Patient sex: F
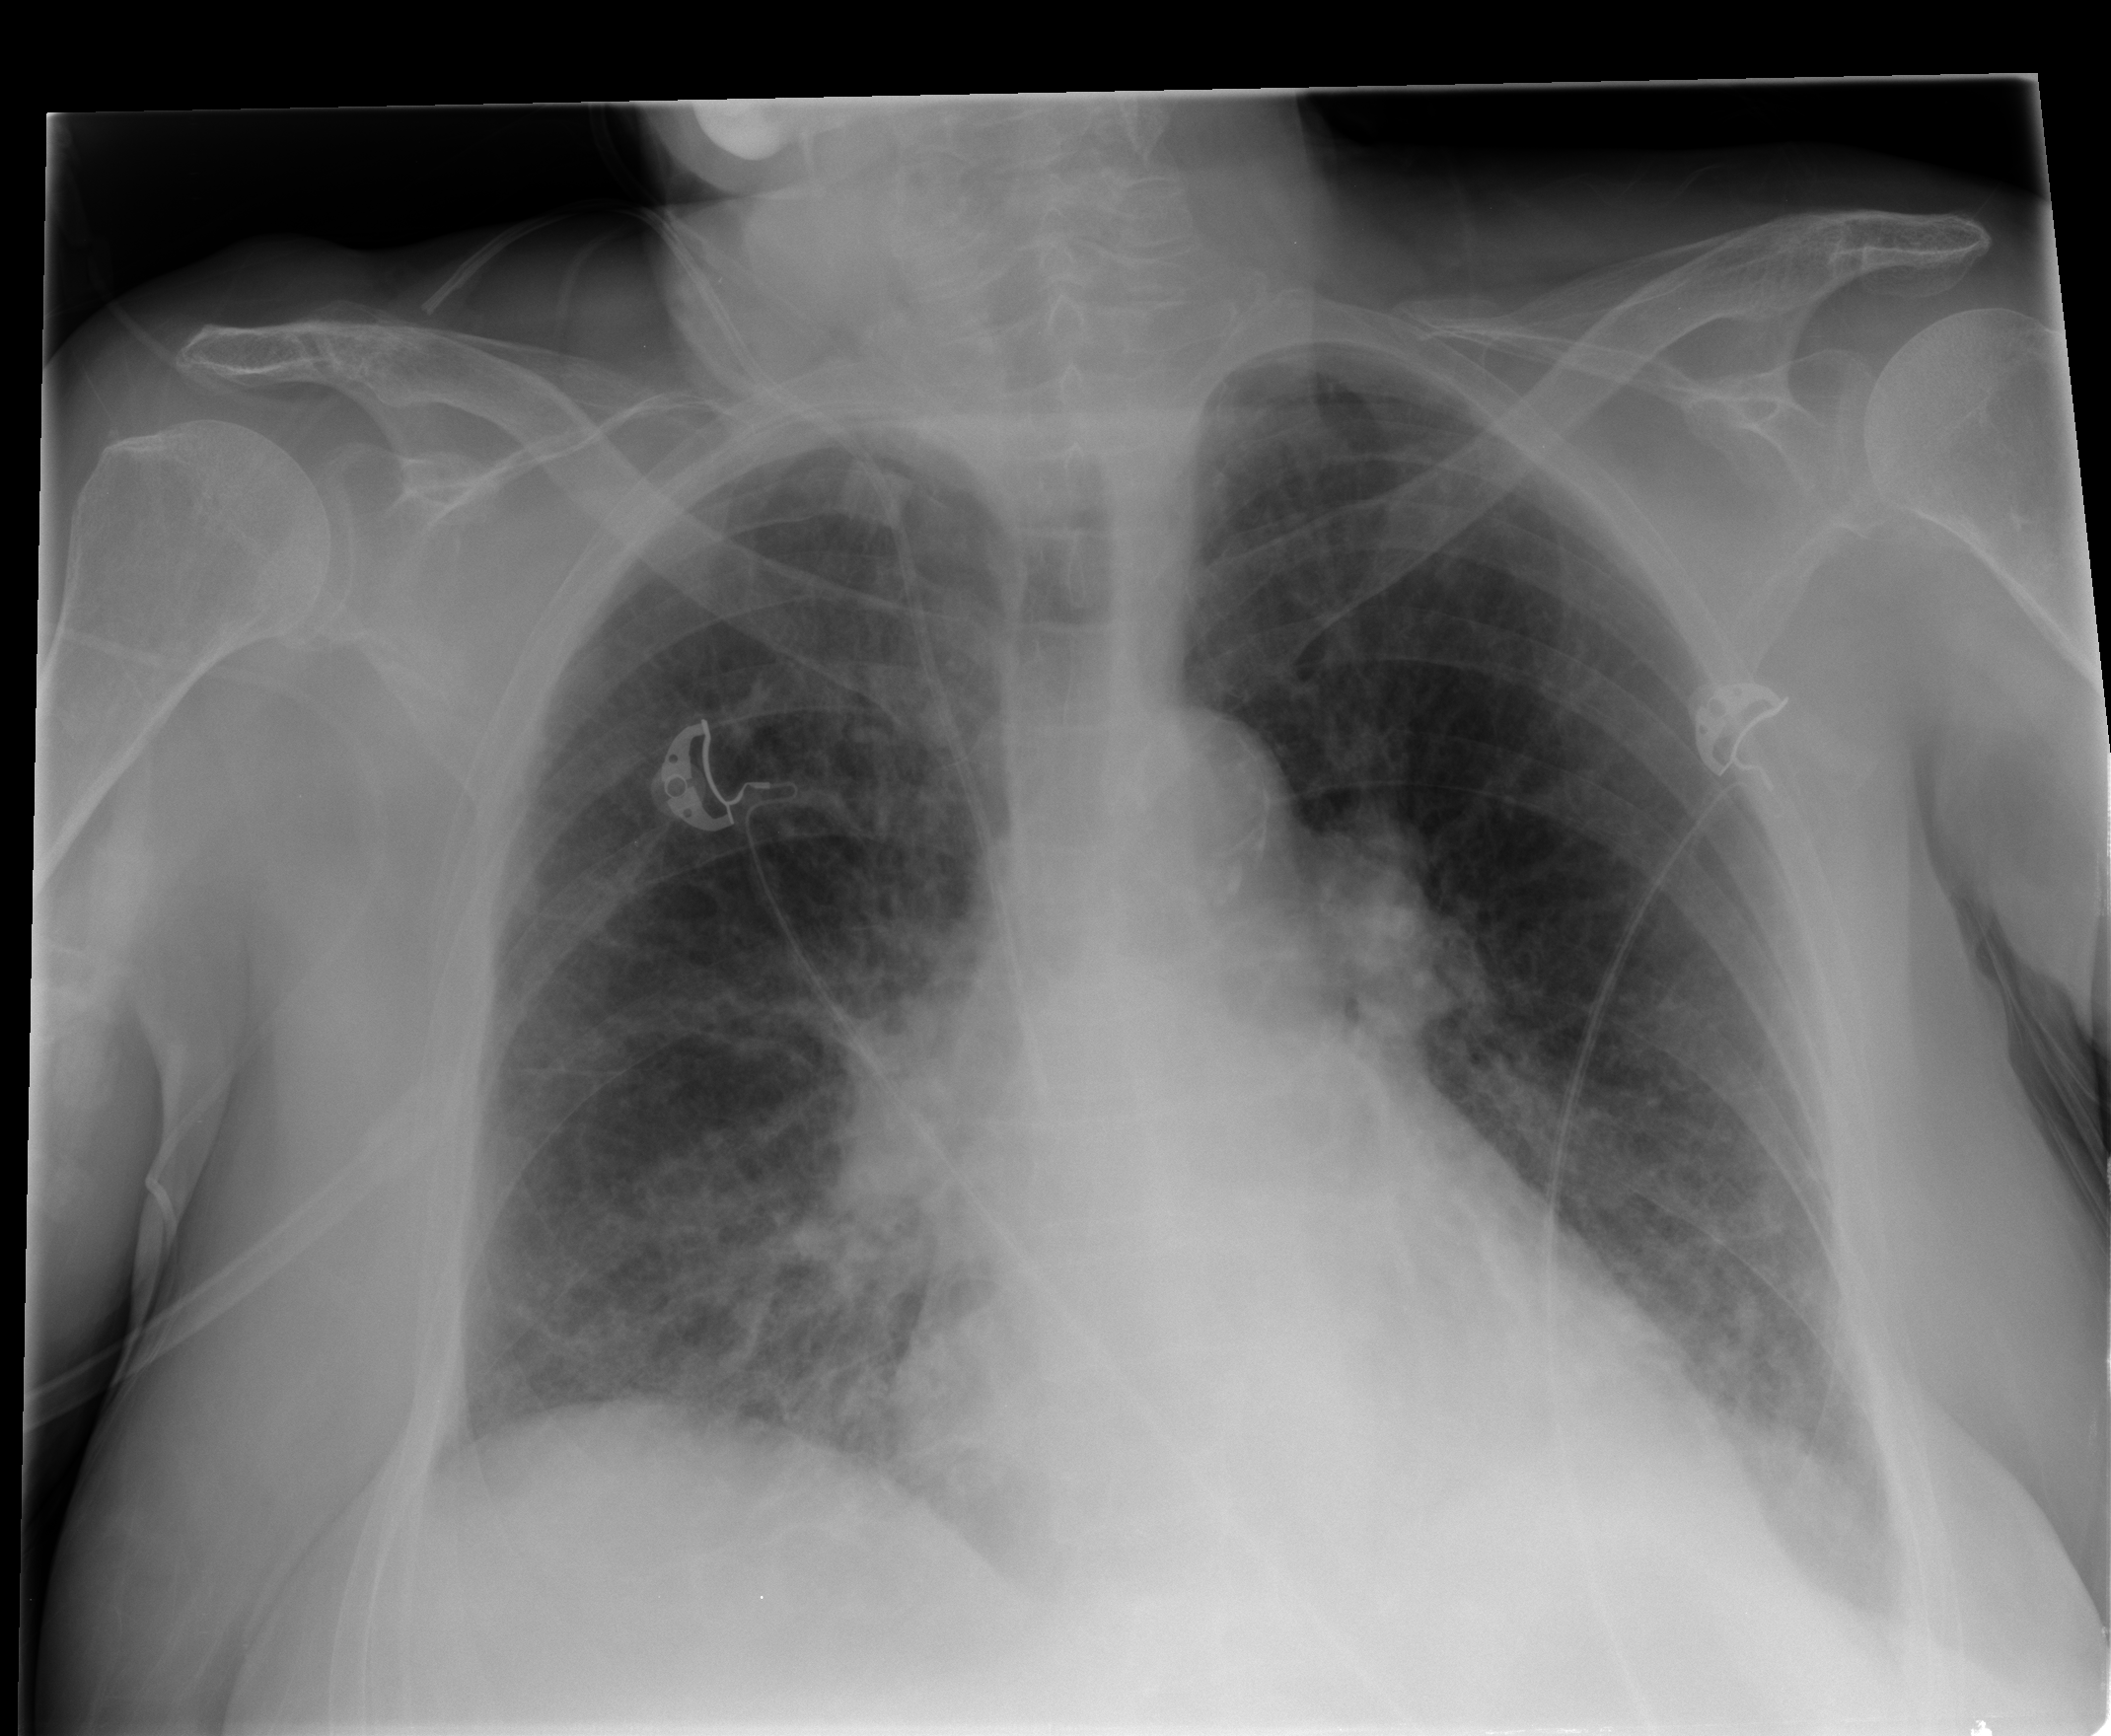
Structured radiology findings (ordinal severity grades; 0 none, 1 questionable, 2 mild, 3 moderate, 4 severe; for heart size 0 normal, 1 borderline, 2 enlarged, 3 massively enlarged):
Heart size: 0
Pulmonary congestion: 2
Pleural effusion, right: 2
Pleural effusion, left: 2
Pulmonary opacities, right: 2
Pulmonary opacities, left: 2
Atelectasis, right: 0
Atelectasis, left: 2